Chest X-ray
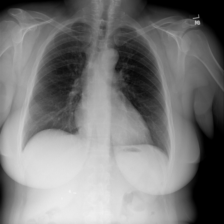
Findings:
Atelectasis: negative
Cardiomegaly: negative
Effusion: negative
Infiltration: negative
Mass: negative
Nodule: negative
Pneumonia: negative
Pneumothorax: negative
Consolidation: negative
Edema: negative
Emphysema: negative
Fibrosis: negative
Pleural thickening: negative
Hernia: negative